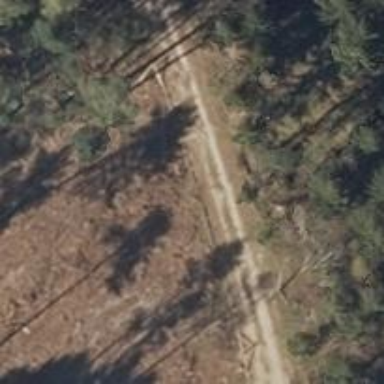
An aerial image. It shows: Compacted track with grade2 level.